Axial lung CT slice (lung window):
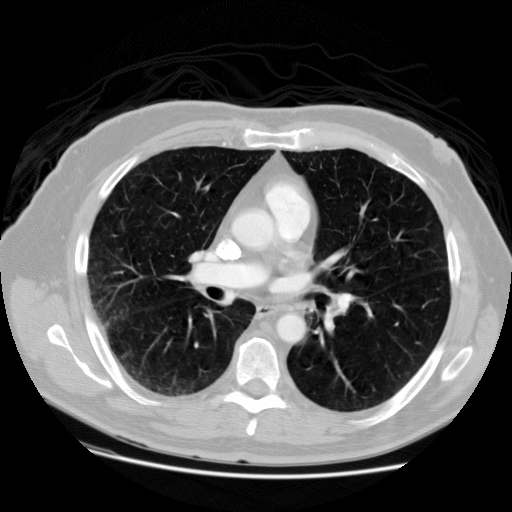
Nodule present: no